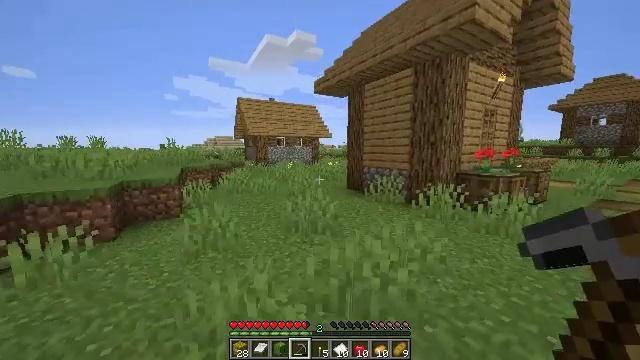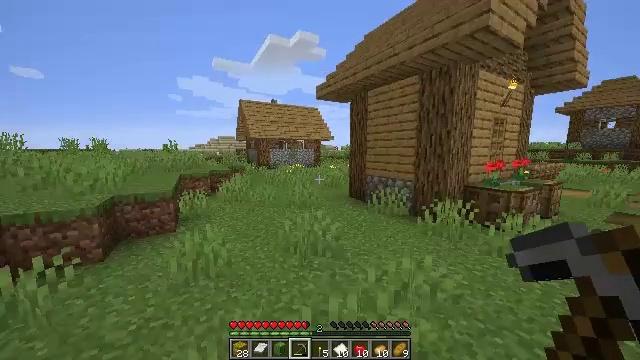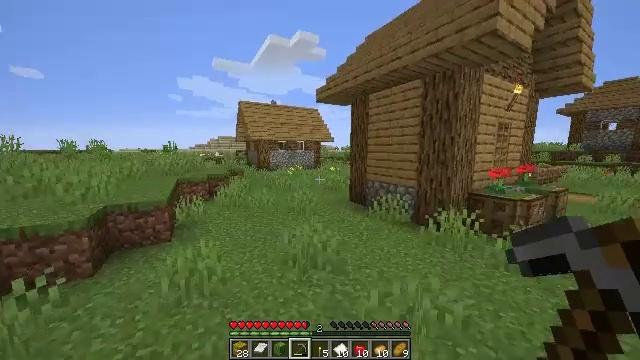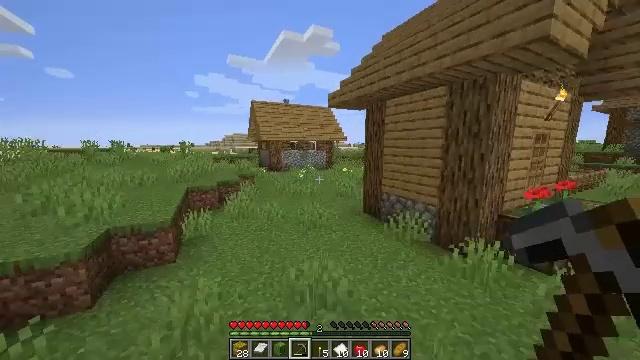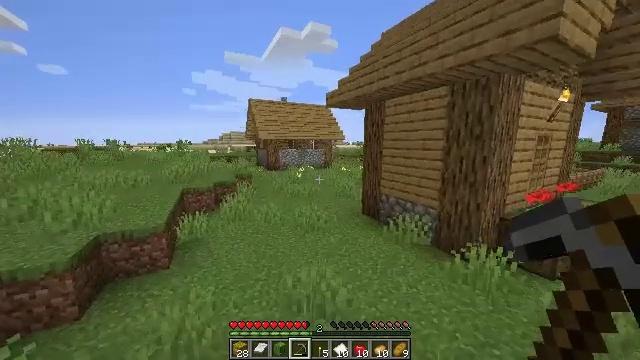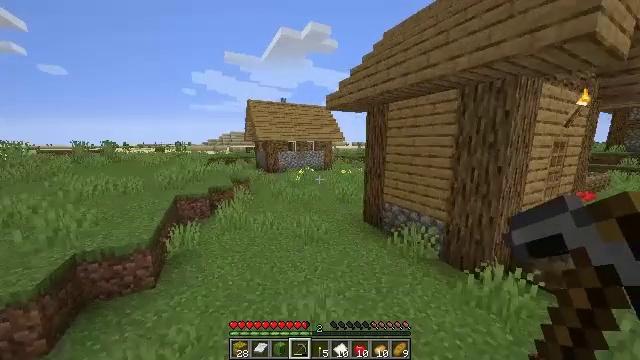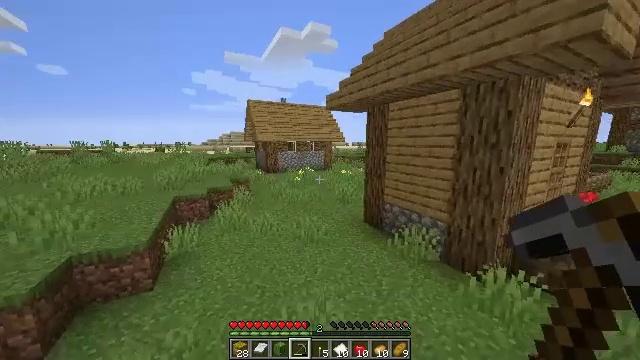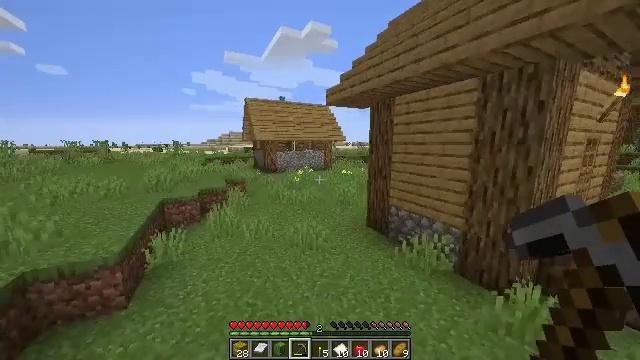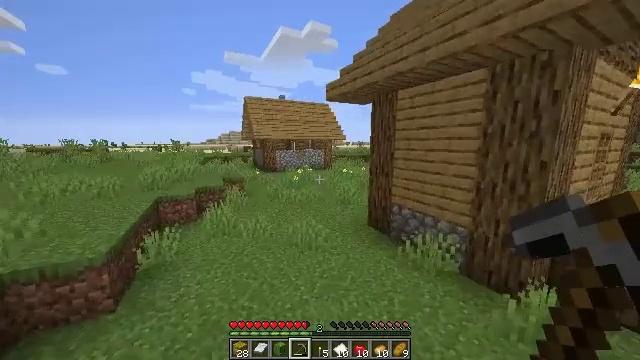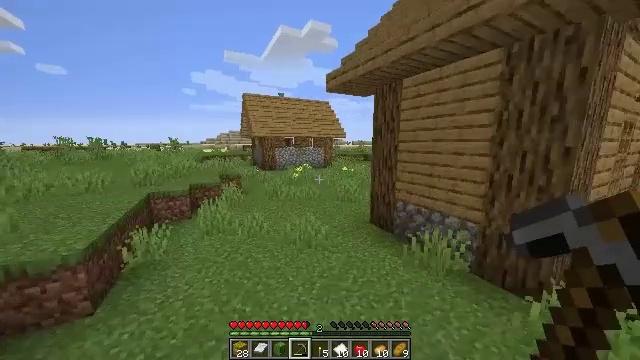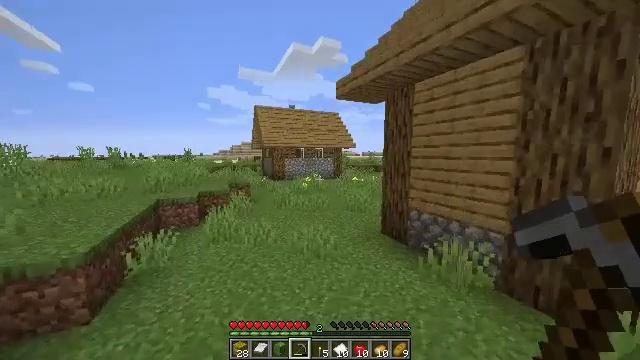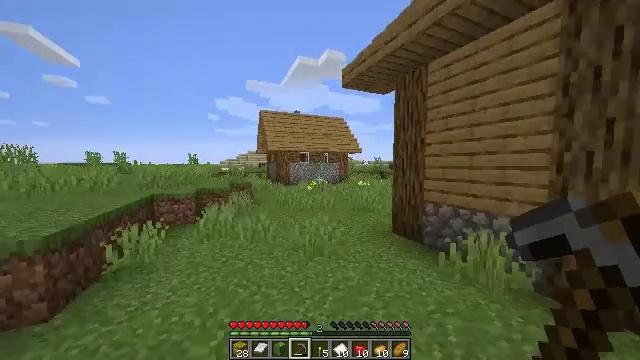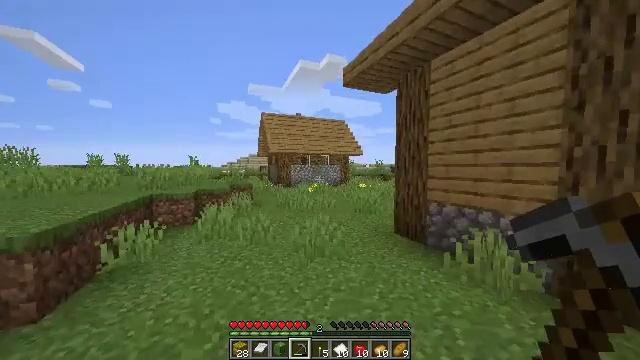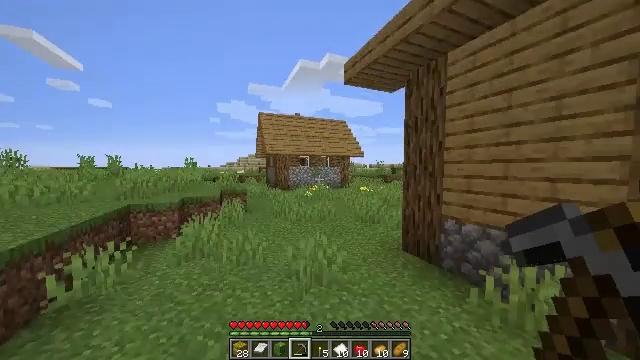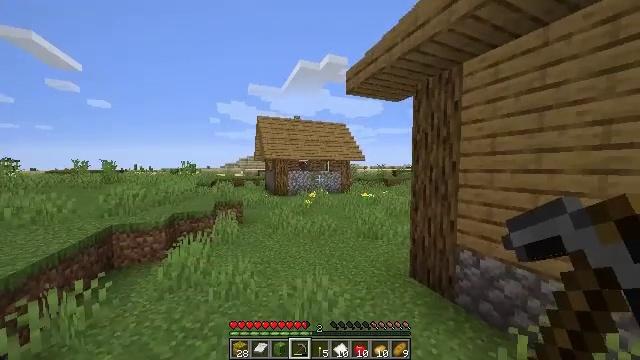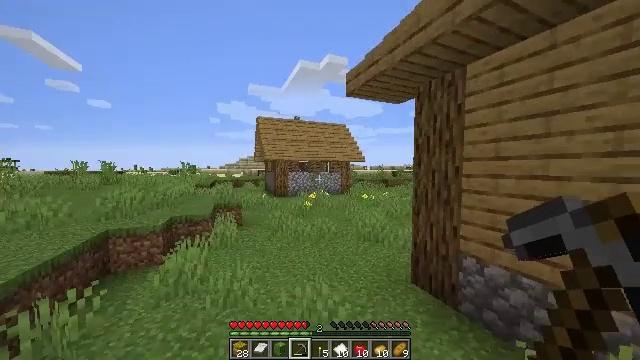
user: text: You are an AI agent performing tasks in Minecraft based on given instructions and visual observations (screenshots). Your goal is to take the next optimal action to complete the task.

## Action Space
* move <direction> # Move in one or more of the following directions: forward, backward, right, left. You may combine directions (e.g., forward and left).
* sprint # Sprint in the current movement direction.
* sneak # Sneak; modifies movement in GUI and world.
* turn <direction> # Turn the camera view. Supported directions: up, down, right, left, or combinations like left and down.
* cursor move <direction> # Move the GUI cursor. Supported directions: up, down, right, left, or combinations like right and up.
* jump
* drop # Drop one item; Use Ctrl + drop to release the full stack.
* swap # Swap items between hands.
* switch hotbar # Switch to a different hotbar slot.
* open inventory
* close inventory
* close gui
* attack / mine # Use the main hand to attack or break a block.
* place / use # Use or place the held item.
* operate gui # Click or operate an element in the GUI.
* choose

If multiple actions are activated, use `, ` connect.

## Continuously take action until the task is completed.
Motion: motion action
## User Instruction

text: Break the blast furnace block.
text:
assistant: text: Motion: move forward, jump
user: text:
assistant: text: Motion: move forward, jump
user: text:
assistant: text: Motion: move forward, turn left and down, jump
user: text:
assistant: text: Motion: move forward, jump
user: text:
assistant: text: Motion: move forward, jump
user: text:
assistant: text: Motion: move forward, jump
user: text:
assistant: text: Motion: move forward, jump
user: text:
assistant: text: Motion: move forward, jump
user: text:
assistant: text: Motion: move forward, jump
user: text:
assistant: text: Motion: move forward, turn left and up, jump
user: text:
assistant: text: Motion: move forward, turn left and up, jump
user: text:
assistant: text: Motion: move forward, jump
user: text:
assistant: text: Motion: move forward, jump
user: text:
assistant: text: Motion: move forward, jump
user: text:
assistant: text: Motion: move forward, jump
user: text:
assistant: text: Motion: move forward, turn right and down, jump
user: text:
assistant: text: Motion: move forward, turn right, jump
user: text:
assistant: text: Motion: move forward, turn right, jump
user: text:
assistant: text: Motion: move forward, jump
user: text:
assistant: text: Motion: move forward, jump
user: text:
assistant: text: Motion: move forward, jump
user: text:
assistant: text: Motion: move forward, jump
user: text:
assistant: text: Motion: move forward, jump
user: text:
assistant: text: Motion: move forward, jump
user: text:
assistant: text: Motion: move forward, jump
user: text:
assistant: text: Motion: move forward, jump
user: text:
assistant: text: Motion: move forward, jump
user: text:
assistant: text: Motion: move forward, jump
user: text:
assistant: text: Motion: move forward, jump
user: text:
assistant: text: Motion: move forward, jump